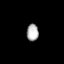
Tissue: lung
Cell type: T cells
Senescence score: 0.2004
Nuclear area (px): 196
Mean DAPI intensity: 176.265